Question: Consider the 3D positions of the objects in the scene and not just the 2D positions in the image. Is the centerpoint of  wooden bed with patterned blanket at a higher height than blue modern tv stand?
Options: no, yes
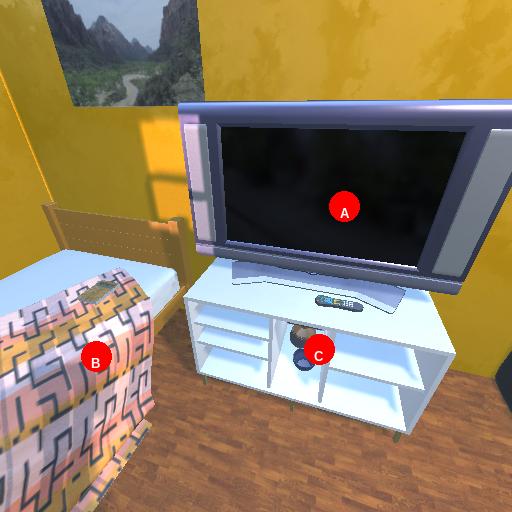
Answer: no